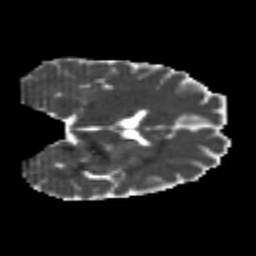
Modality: MD
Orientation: coronal
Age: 22
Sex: male
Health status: healthy
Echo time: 0.074 s